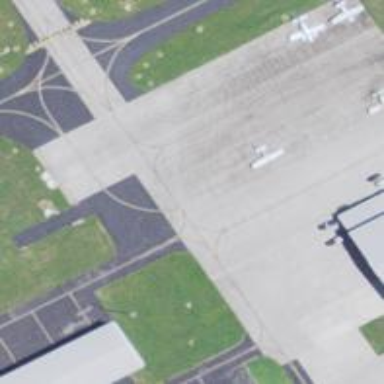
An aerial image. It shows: Image of taxiway at airport.